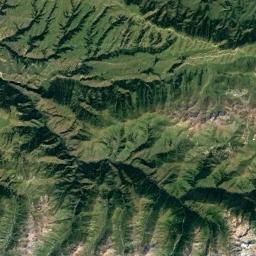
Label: mountain